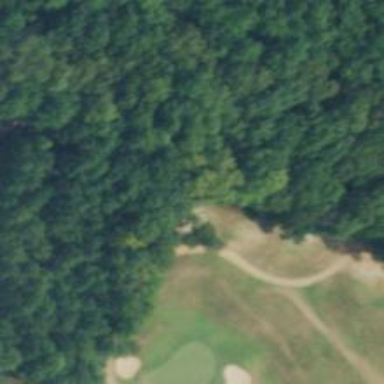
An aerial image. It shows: Golf tee.